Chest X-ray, PA view. Patient: 37 years old, sex M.
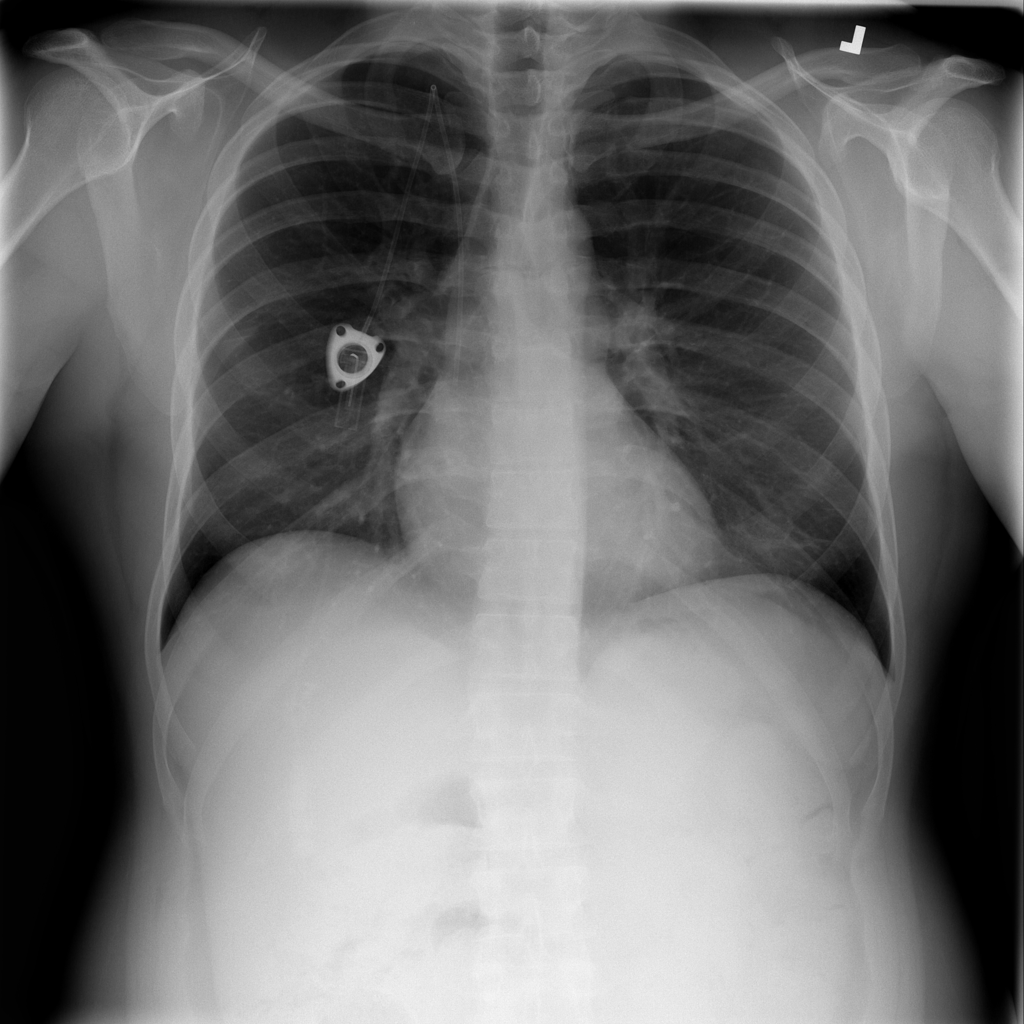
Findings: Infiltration